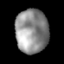
Tissue: lung
Cell type: Epithelial cells
Senescence score: 0.1879
Nuclear area (px): 1408
Mean DAPI intensity: 142.983